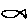
Label: fish